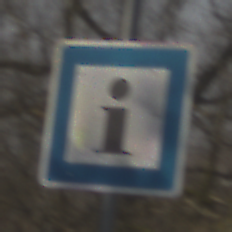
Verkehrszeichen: Informationsstelle
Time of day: MorningAfternoon
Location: Outdoor (Nature)
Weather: Clear
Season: Winter
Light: Natural